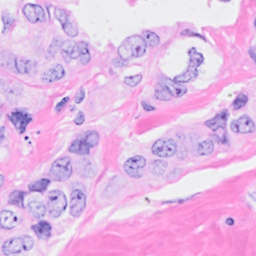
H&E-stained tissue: Breast